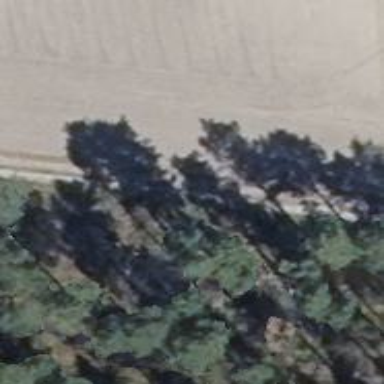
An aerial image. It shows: Sandy track road with grade5 tracktype.